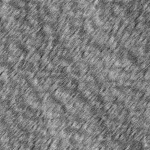
Label: no_change